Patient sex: F
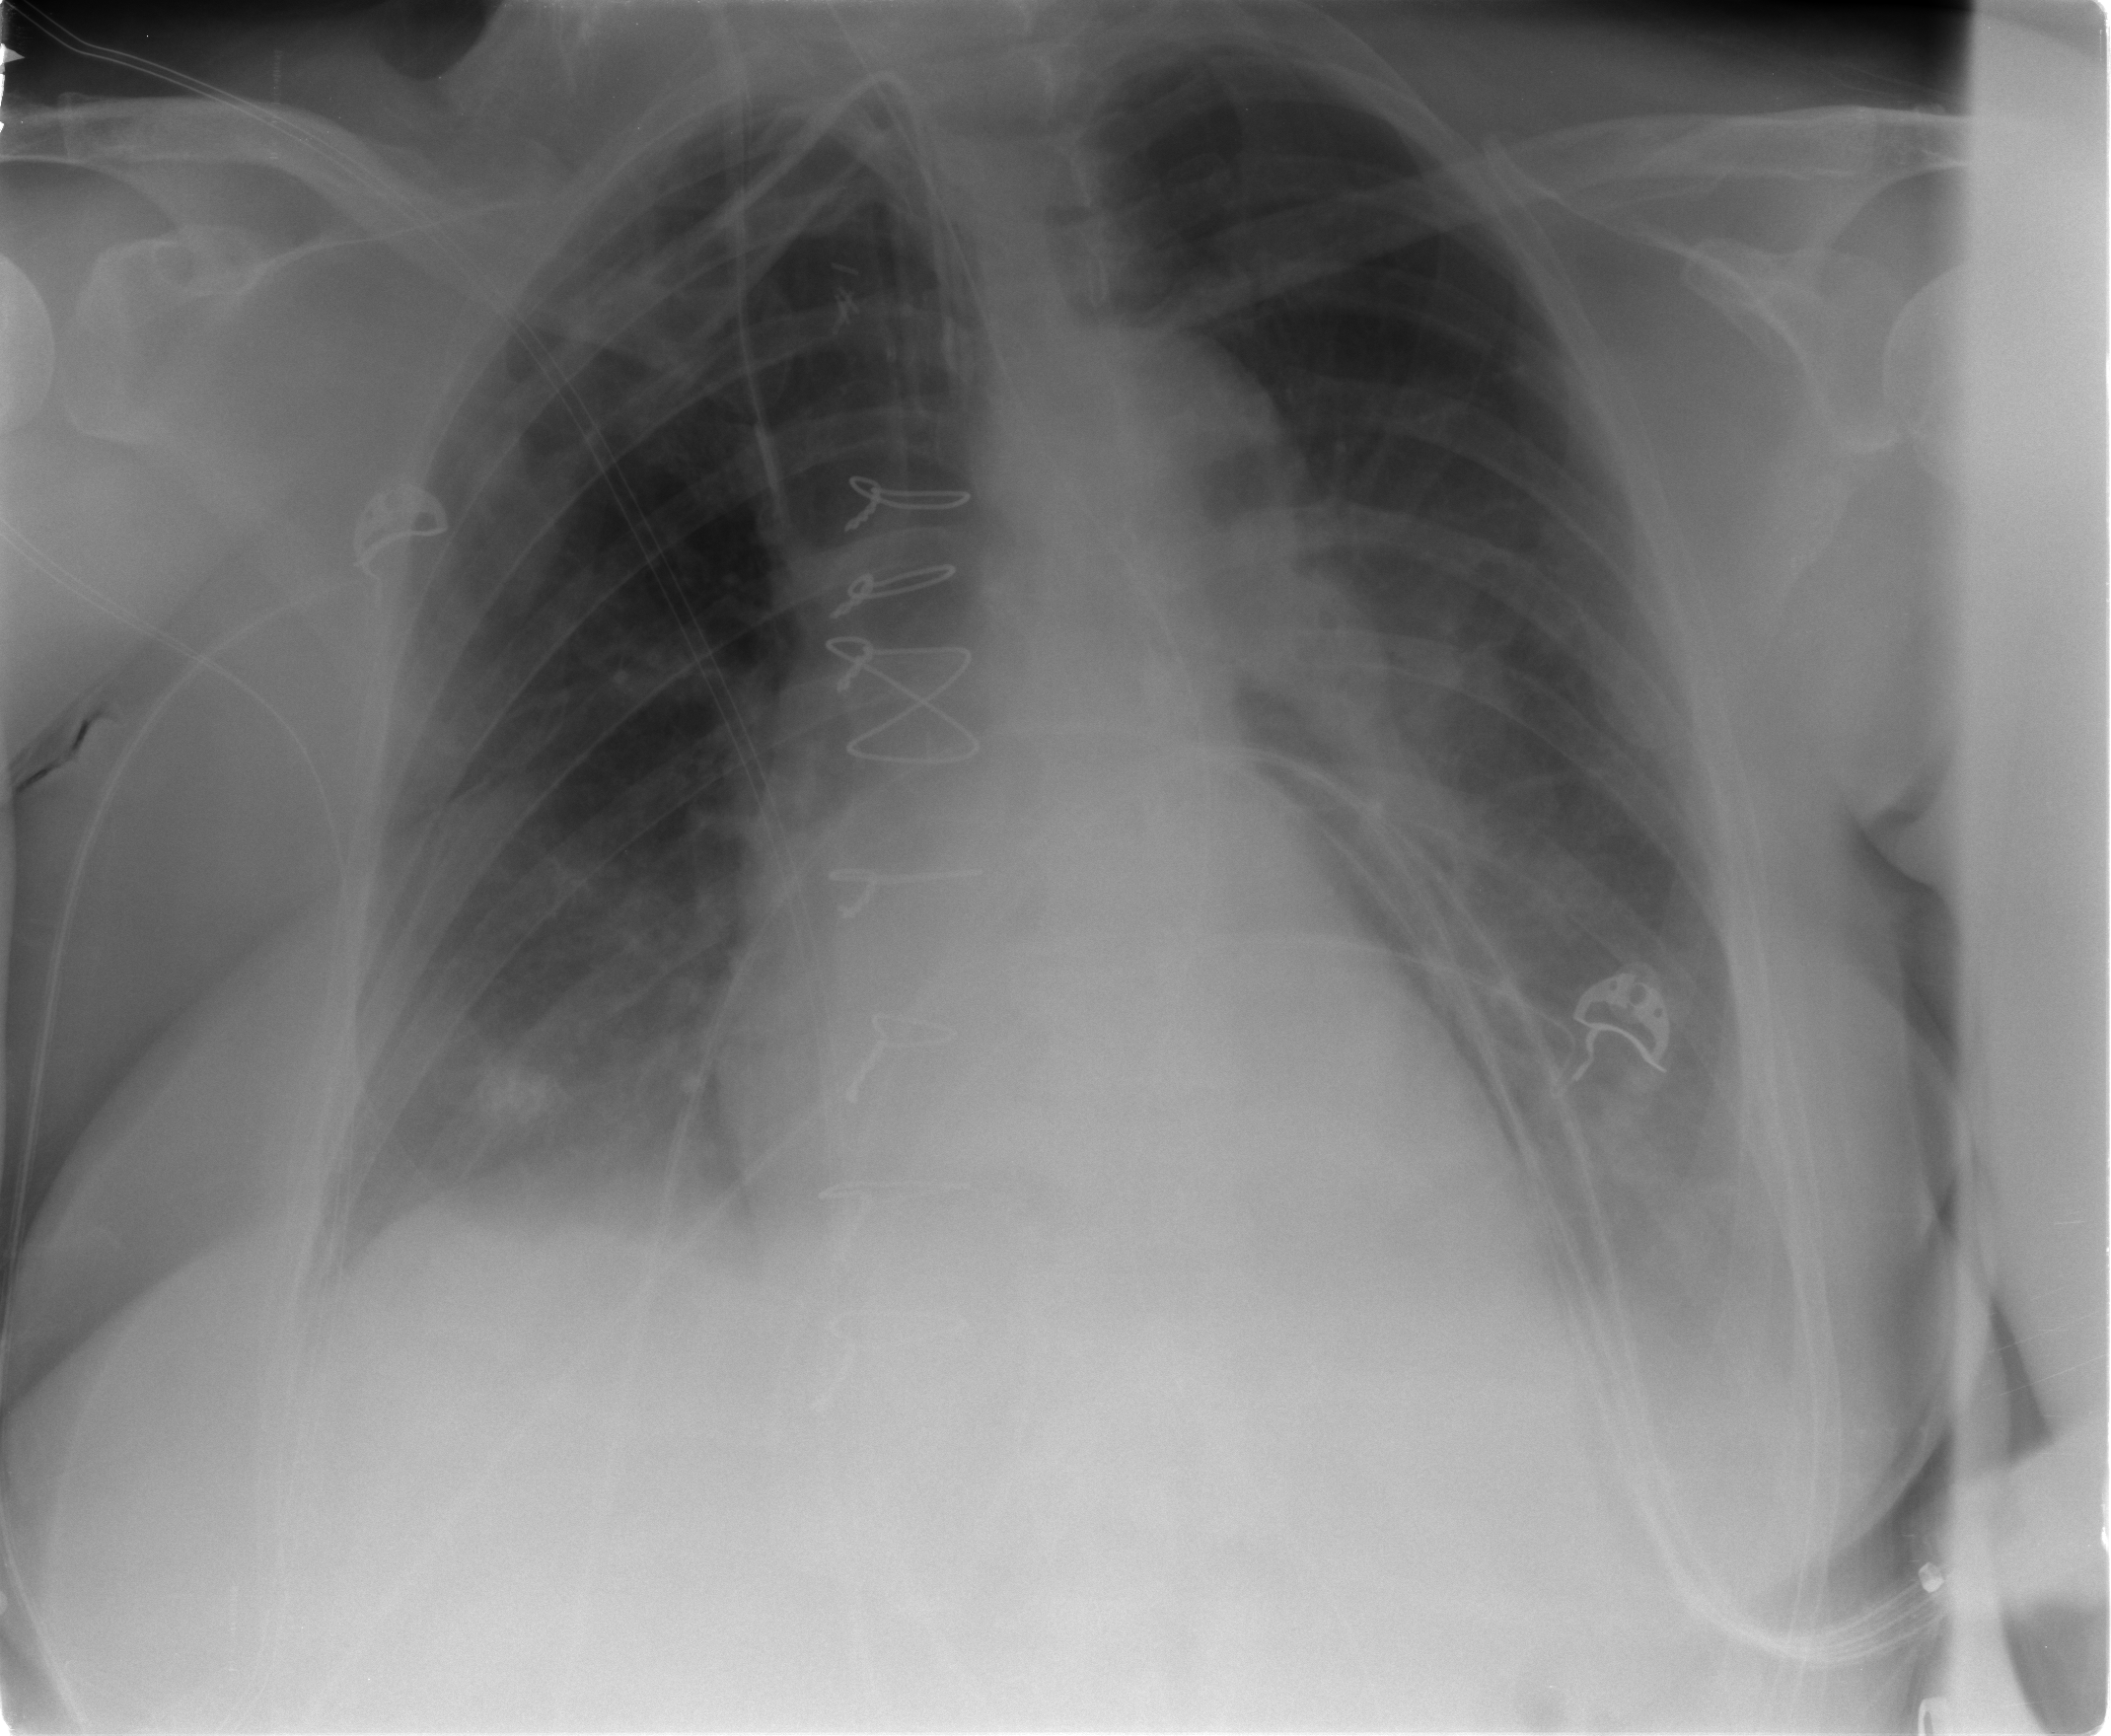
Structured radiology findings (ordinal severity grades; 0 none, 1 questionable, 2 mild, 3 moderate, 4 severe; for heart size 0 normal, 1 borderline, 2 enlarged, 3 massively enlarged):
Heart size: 0
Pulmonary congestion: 2
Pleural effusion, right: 1
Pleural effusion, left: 2
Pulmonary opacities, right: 0
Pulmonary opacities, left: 0
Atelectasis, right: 2
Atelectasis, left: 3